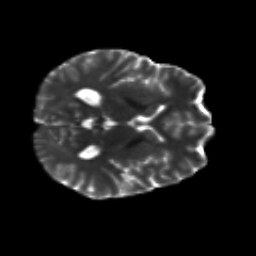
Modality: T2w
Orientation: axial
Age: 23
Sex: male
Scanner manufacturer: siemens
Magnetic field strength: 3 T
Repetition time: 8.8 s
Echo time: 0.085 s